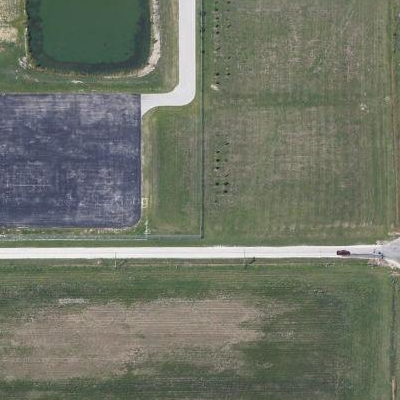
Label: Field